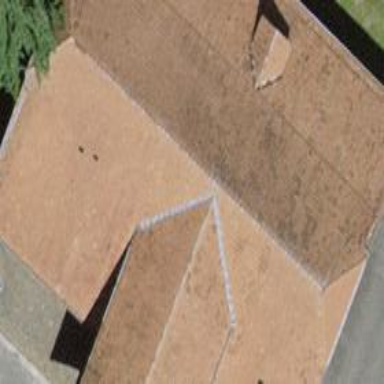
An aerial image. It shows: Rural barn.